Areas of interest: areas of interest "Park and greenspace"
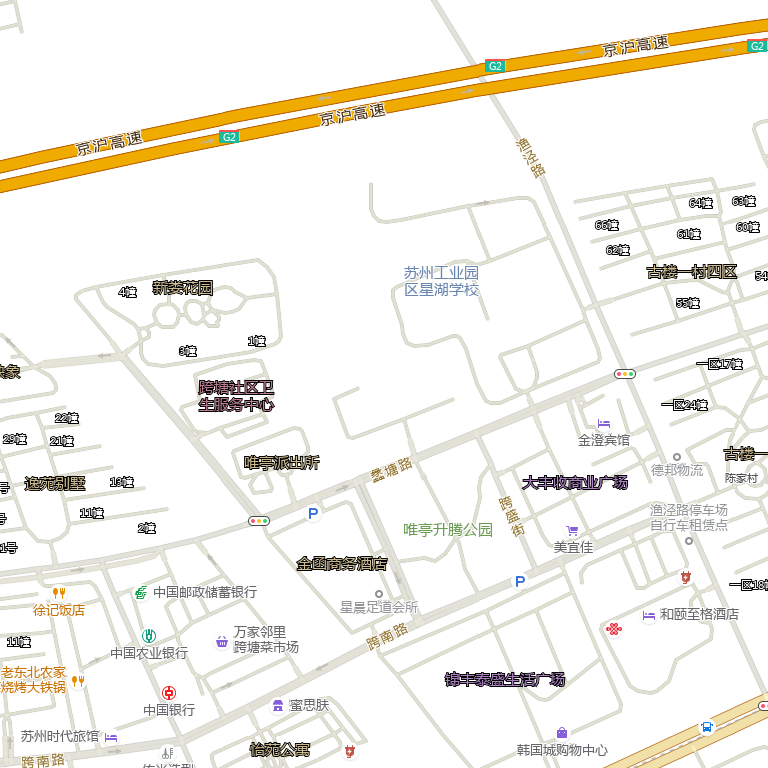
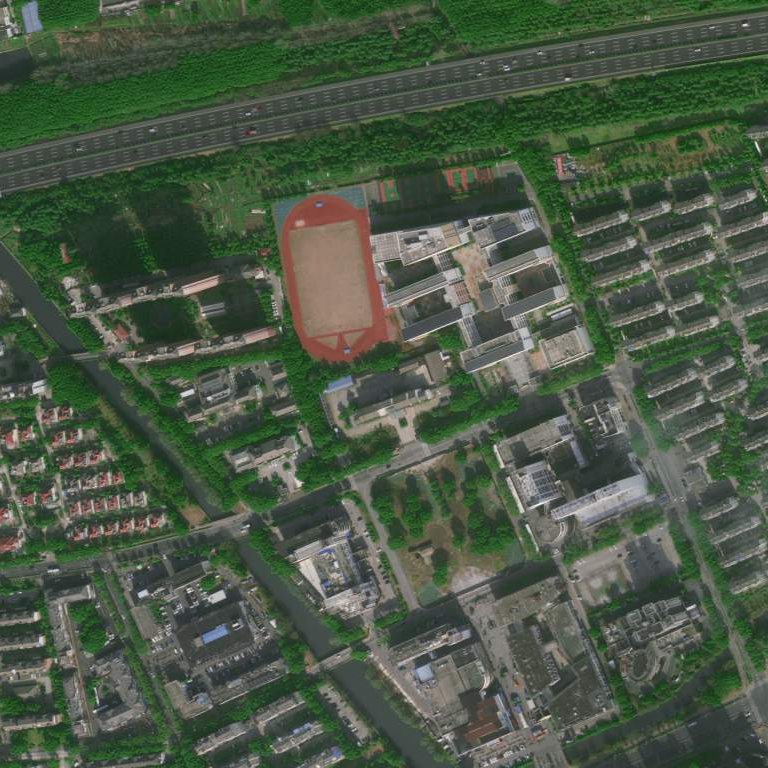